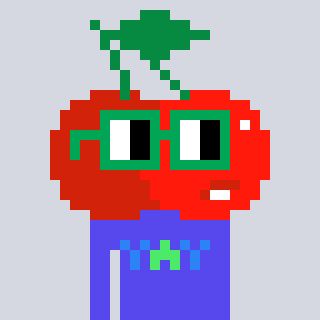
a pixel art character with square green glasses, a cherry-shaped head and a computerblue-colored body on a cool background